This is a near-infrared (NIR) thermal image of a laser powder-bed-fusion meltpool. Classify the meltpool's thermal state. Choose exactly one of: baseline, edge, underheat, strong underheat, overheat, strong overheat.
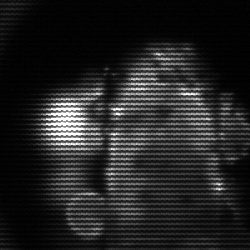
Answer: strong underheat